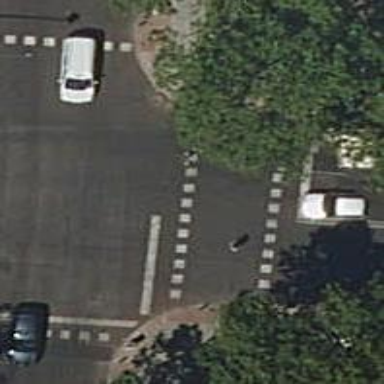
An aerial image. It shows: Crossing with traffic signals.